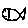
Label: fish